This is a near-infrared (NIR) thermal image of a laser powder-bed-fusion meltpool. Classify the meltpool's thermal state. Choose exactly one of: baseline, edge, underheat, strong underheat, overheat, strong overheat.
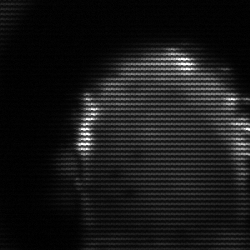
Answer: baseline